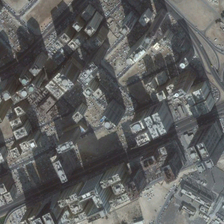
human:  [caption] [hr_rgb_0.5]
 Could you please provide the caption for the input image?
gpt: many buildings are in a commercial area .

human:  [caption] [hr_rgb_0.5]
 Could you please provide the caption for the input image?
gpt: many buildings are in a commercial area .

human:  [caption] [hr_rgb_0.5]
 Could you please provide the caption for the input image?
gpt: many buildings are in a commercial area .

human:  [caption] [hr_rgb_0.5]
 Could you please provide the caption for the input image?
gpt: many buildings are in a commercial area .

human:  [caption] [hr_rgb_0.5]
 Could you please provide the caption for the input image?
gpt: many buildings are in a commercial area .